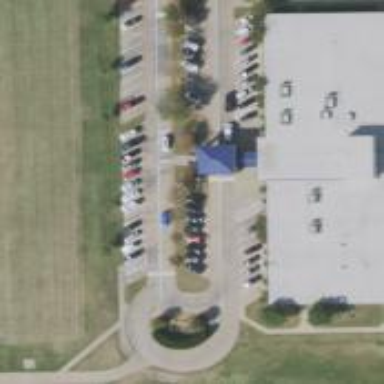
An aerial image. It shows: Parking space is available.